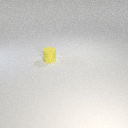
small yellow rubber cylinder